Question: I have a problem using the JavaScript in order to wrap around a . So, here is the SVG I have (shortened version, with just two paths) with ids:
"striatum1" and "striatum2"
So first, please take a look at the SVG ():
'''
<?xml version="1.0" encoding="UTF-8" standalone="no"?>
<svg
xmlns:dc="http://purl.org/dc/elements/1.1/"
xmlns:cc="http://creativecommons.org/ns#"
xmlns:rdf="http://www.w3.org/1999/02/22-rdf-syntax-ns#"
xmlns:svg="http://www.w3.org/2000/svg"
xmlns="http://www.w3.org/2000/svg"
xmlns:sodipodi="http://sodipodi.sourceforge.net/DTD/sodipodi-0.dtd"
xmlns:inkscape="http://www.inkscape.org/namespaces/inkscape"
xmlns:xlink="http://www.w3.org/1999/xlink"
width="950"
height="481"
id="svg3194"
version="1.1"
inkscape:version="0.48.4 r"
sodipodi:docname="100883818.svg">
<metadata id="metadata3363">
<rdf:RDF>
<cc:Work rdf:about="">
<dc:format>image/svg+xml</dc:format>
<dc:type
rdf:resource="http://purl.org/dc/dcmitype/StillImage" />
</cc:Work>
</rdf:RDF>
</metadata>
<defs id="defs3361" />
<sodipodi:namedview pagecolor="#ffffff" bordercolor="#666666" borderopacity="1" objecttolerance="10" gridtolerance="10" guidetolerance="10" inkscape:pageopacity="0" inkscape:pageshadow="2" inkscape:window-width="1920" inkscape:window-height="1137" id="namedview3359" showgrid="false" inkscape:zoom="<PHONE>" inkscape:cx="398.09195" inkscape:cy="263.64271" inkscape:window-x="-8" inkscape:window-y="-8" inkscape:window-maximized="1" inkscape:current-layer="svg3194" />
<g sub_image_id="100883818" graphic_group_label="Atlas - Adult Mouse" graphic_group_label_id="28" parent_id="" order="1" id="<PHONE>" transform="scale(0.0625,0.0625)">
<a xlink:href="/?q=striatum" target="_top">
<path inkscape:connector-curvature="0"
style="fill:#98d6f9;stroke:#000000"
d="m 6450.817,4057.065 c 62.742,-49.185 48.652,-35.028 93.18,-65.73 21.995,-49.697 29.535,-105.523 60.796,-152.036 35.89,-53.387 63.862,-130.156 95.818,-158.385 l 64.327,-73.409 c -16.829,19.627 -40.647,30.685 -65.304,15.701 -65.548,-39.841 -63.439,-156.479 -60.75,-222.268 3.438,-83.97 20.396,-166.877 22.066,-250.95 3.576,-180.159 -142.151,-283.043 -200.621,-437.694 -247.442,-58.702 -540.664,91.151 -756.477,194.333 -154.688,73.939 -302.833,160.731 -447.445,252.615 -98.278,62.458 -197.208,124.479 -293.458,190.056 -135.122,92.071 -267.929,215.585 -284.417,387.04 -13.93,144.786 43.482,270.65 77.792,410.08 8.374,34.054 23.858,71.438 29.169,105.309 4.578,29.157 -4.553,58.079 -1.556,87.229 11.616,112.646 124.011,235.289 206.779,303.917 172.559,143.079 403.368,230.026 619.417,278.058 206.893,45.991 406.382,40.79 615.703,6.558 37.975,-6.211 82.63,-12.683 101.659,-50.613 2.81,-5.563 4.96,-11.571 6.565,-17.9 10.182,-39.837 -0.969,-92.445 -7.689,-128.816 -15.159,-81.979 -30.368,-163.985 -41.136,-246.686 -8.659,-66.452 -30.514,-155.697 -0.179,-219.066 11.667,-24.386 35.729,-49.926 56.605,-72.183 7.257,-13.949 50.144,-88.912 109.156,-135.16 z"
structure_id="672"
order="77"
parent_id="<PHONE>"
id="striatum1" />
</a>
<path inkscape:connector-curvature="0"
style="fill:#80cdf8;stroke:#000000"
d="m 5173.182,6221.851 c 132.824,90.865 270.715,177.572 419.415,240.006 147.047,61.736 295.364,-158.492 332.671,-273.461 24.274,-74.802 30.083,-187.555 17.334,-265.538 -11.461,-70.103 -73.189,-113.674 -87.298,-181.76 -24.673,-119.106 68.905,-195.705 130.682,-283.618 59.423,-84.544 106.733,-174.709 139.74,-272.653 15.974,-47.444 18.197,-81.136 30.025,-129.818 27.646,-113.73 -96.478,-59.5 -154.769,-58.152 -121.616,2.807 -292.09,-13.688 -410.911,-40.109 -216.033,-48.027 -458.067,-146.717 -630.634,-289.801 -33.414,-27.703 -66.607,-61.569 -94.727,-96.787 -20.502,-25.688 -51.424,-94.58 -92.755,-83.254 -30.783,8.427 -33.992,72.347 -36.362,96.096 -5.604,55.879 -5.018,112.293 -10.117,168.254 -7.795,85.29 -12.65,162.36 9.392,246.131 20.764,78.884 63.203,148.9 103.866,218.778 46.74,80.325 74.419,172.437 77.262,265.493 3.095,101.113 -30.929,188.199 -58.763,283.345 -60.946,208.389 164.315,352.779 308.202,451.542 2.574,1.767 5.164,3.538 7.747,5.306 z"
structure_id="56"
order="78"
parent_id="<PHONE>"
id="striatum2" />
</g>
<g inkscape:groupmode="layer" id="layer1" inkscape:label="Thalamus" />
</svg>
'''
I load the SVG into my HTML file with command:
'''
<object id="brain" type="image/svg+xml" data="{% static "img/brain.svg" %}">Your browser does not support SVG</object>
'''
And now I use JavaScript and DOM operations to simply wrap path with anchor, like this:
'''
var brain = document.getElementById('brain');
var inside_brain = brain.contentDocument;
var svg = inside_brain.getElementById('svg3194');
var svgNS = svg.getAttribute('xmlns');
// I need some part of an SVG image
var striatum = inside_brain.getElementById('striatum2');
var parent_id = striatum.getAttribute('parent_id');
var parent = inside_brain.getElementById(parent_id);
// let's make a link
var link = document.createElementNS(svgNS, "a");
link.setAttributeNS(svgNS, 'xlink:href', '/?q=striatum')
link.setAttributeNS(svgNS, 'target', '_top')
// and now just attaching the link with SVG path inside to <g> within <svg> tags
parent.appendChild(link);
link.appendChild(striatum);
'''
As a result I get the following formatting of DOM:

Cheers!
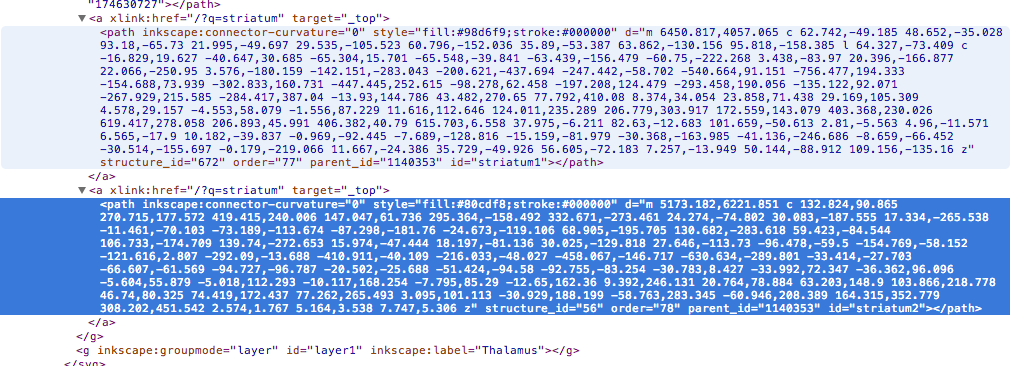
Answer: The href attribute is not in the SVG namespace, it is in the xlink namespace. Also target is in the null namespace. So
'''
link.setAttributeNS(svgNS, 'xlink:href', '/?q=striatum')
link.setAttributeNS(svgNS, 'target', '_top')
'''
should be
'''
link.setAttributeNS('http://www.w3.org/1999/xlink', 'xlink:href', '/?q=striatum')
link.setAttribute('target', '_top')
'''